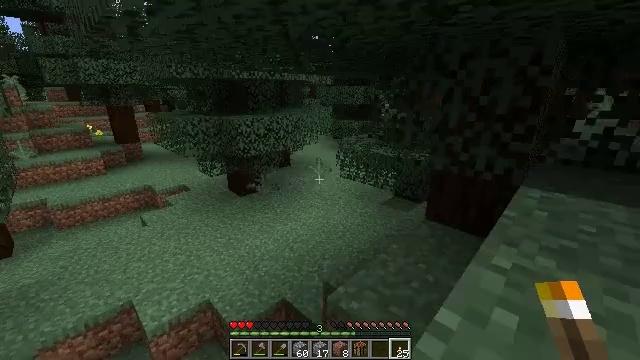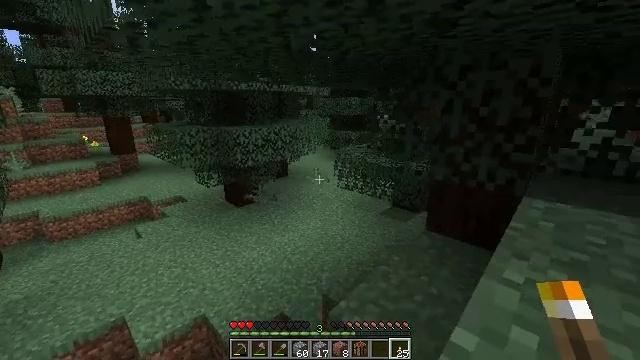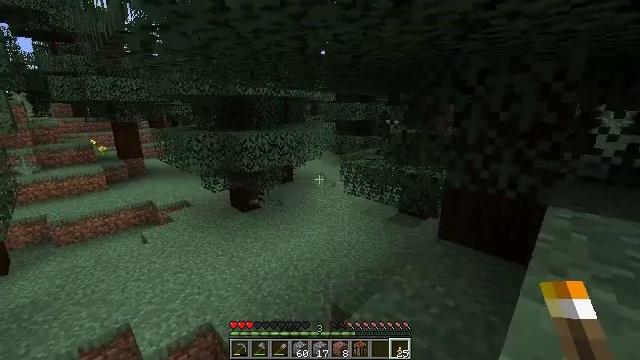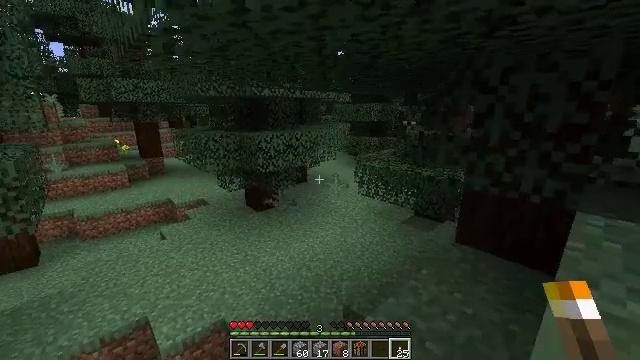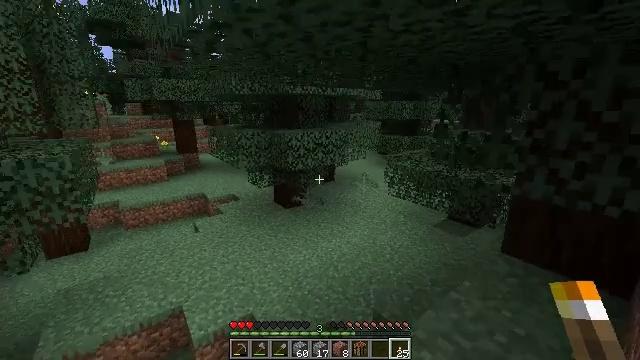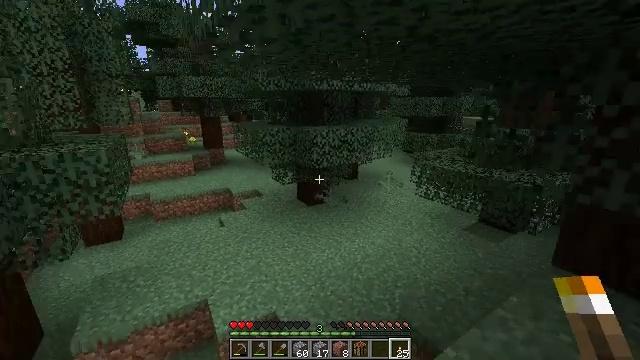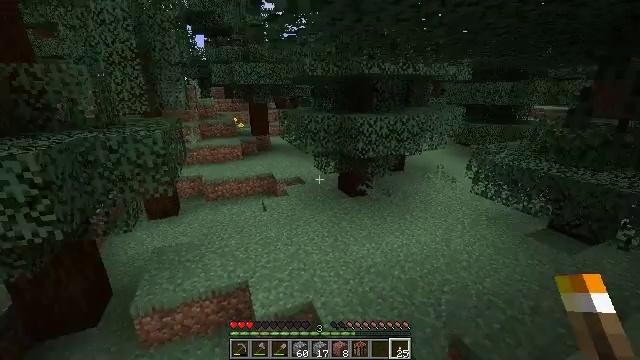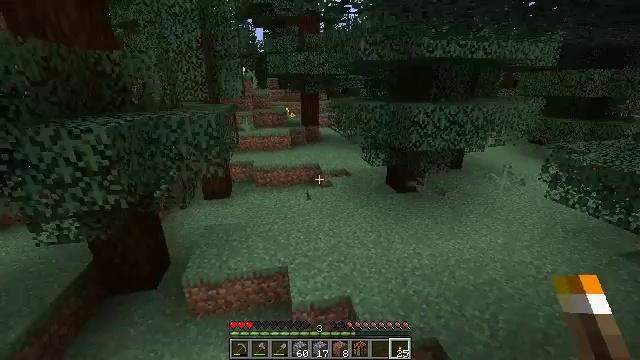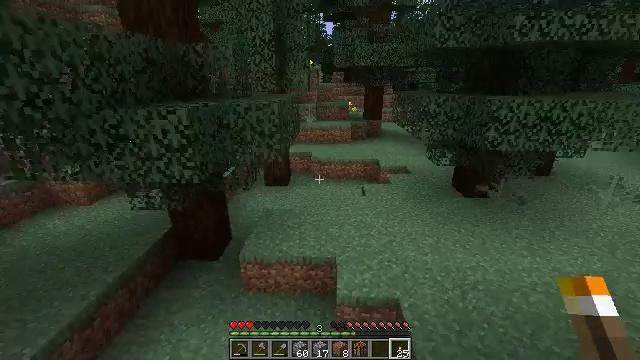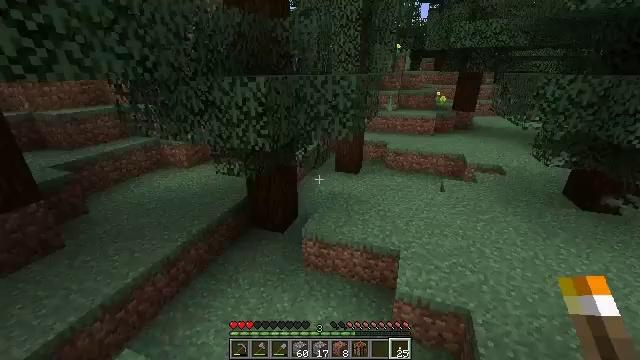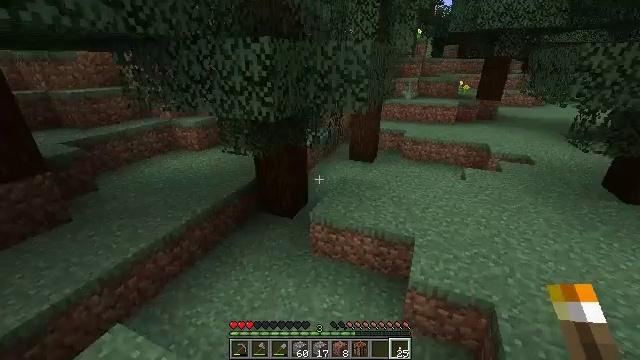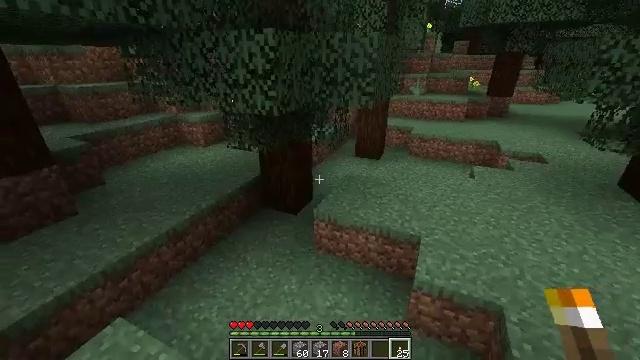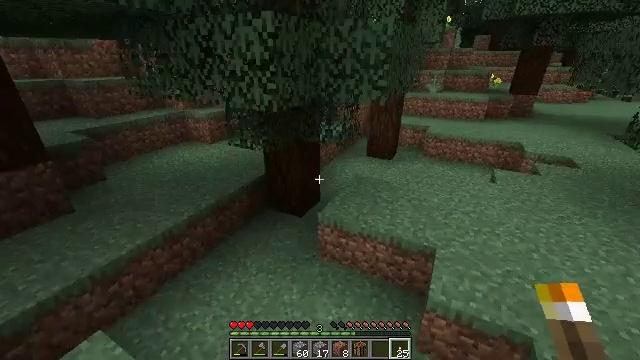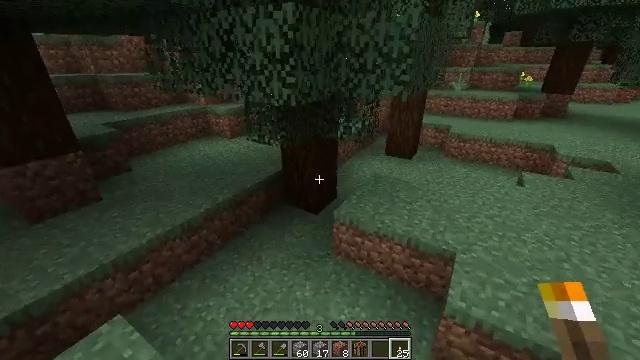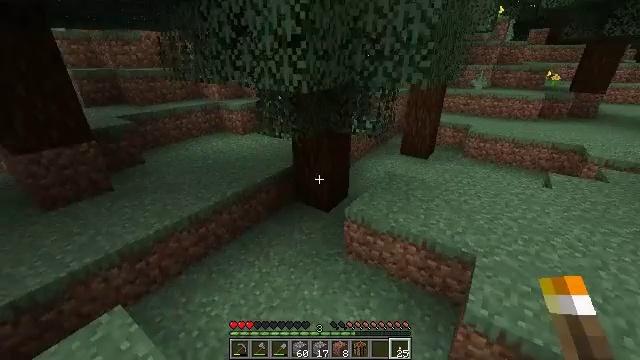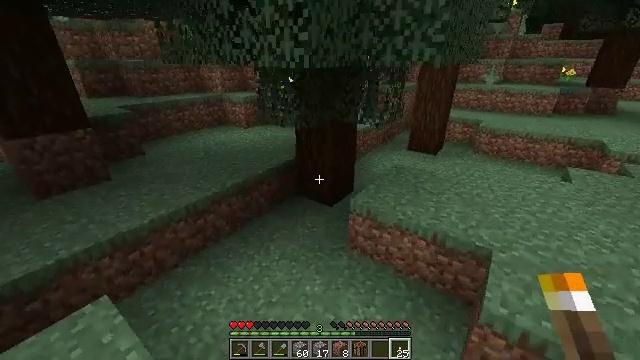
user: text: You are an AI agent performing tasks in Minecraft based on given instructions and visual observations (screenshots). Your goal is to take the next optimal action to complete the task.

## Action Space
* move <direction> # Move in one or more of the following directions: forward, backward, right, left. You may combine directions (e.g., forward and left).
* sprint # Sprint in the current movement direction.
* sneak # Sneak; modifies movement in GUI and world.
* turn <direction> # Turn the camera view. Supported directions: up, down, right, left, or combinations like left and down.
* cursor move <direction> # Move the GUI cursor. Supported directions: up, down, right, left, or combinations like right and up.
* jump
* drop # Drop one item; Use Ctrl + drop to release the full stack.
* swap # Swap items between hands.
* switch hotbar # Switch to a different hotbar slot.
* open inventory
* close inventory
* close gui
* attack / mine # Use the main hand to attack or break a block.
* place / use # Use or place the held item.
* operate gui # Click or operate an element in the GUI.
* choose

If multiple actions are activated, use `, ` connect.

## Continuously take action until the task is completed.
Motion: motion action
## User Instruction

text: Fish and kill the salmon.
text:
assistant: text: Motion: turn up
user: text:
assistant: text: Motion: move forward, turn up
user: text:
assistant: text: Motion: move forward, turn left
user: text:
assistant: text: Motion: move forward, turn left
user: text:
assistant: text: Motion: move forward, turn left
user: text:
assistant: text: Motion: move forward, turn left and down
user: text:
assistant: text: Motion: move forward, turn left and down
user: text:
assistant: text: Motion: move forward, turn left and down
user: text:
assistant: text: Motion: move forward, turn left and down
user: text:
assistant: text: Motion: move forward, turn left and down
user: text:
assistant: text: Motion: move forward, turn left
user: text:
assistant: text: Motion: move forward, turn left
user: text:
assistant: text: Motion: move forward, turn left
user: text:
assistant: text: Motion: move forward, turn left
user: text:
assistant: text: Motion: move forward, turn left
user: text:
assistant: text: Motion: move forward
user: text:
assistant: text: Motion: move forward
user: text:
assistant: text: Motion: move forward
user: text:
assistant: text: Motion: move forward, turn right and up
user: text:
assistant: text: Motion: move forward, turn right
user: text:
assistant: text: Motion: move forward, turn right and up
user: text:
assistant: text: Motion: move forward, turn right and up
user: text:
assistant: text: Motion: move forward, turn right and up
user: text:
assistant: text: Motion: move forward, turn right and up
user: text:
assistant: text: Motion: move forward, turn right and up
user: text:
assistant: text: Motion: move forward, turn right and up
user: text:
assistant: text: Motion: move forward, turn right and up
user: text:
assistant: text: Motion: move forward, turn right and up
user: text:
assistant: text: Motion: move forward, turn right
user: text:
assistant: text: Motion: move forward, jump